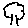
Label: tree